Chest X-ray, AP view. Patient: 21 years old, sex F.
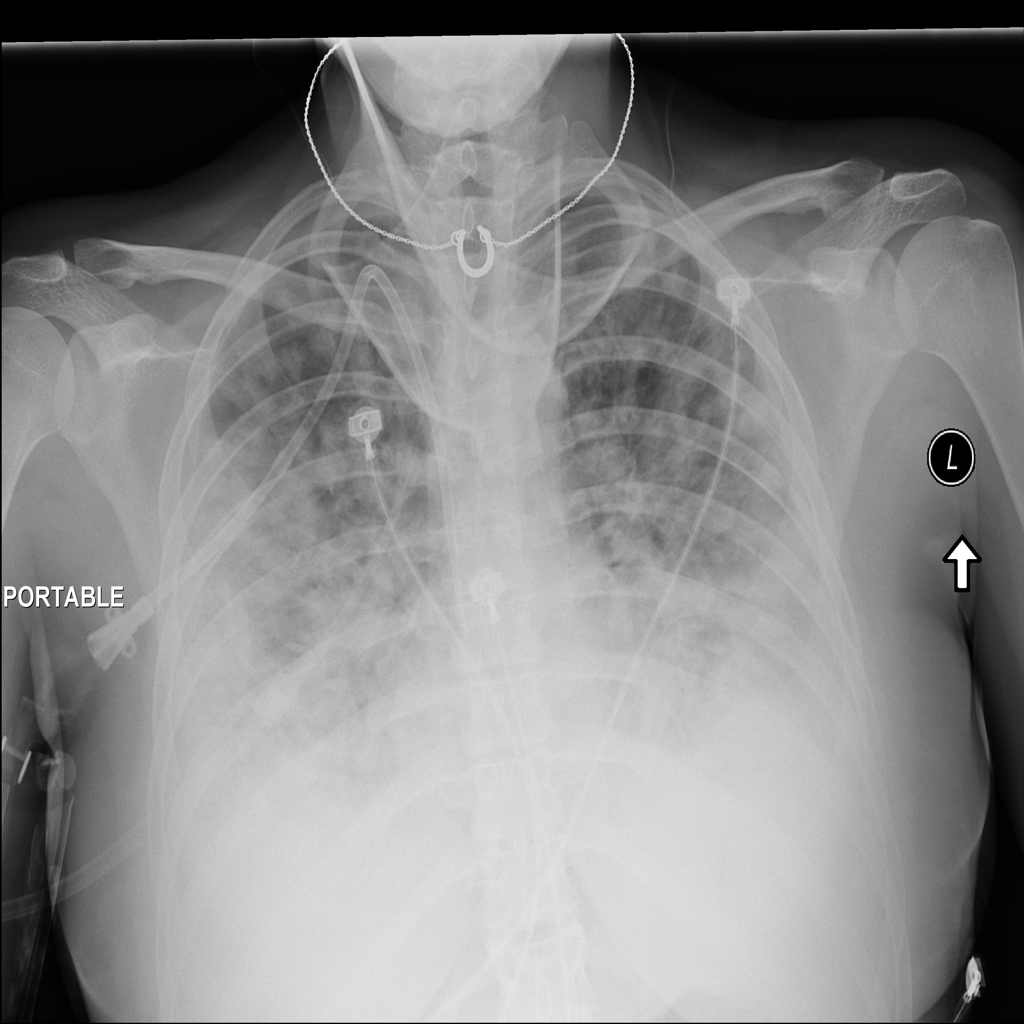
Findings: Nodule